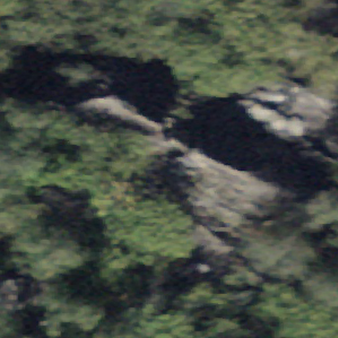
Label: bouldering_area